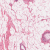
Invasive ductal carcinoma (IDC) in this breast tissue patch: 0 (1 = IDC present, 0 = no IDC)